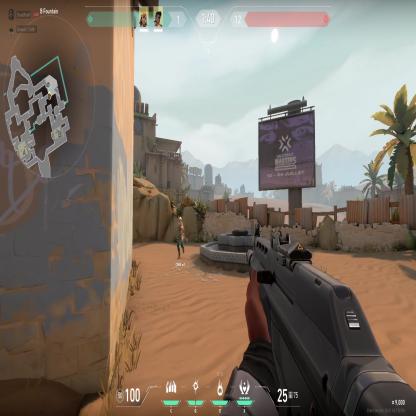
Label: teammate